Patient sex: F
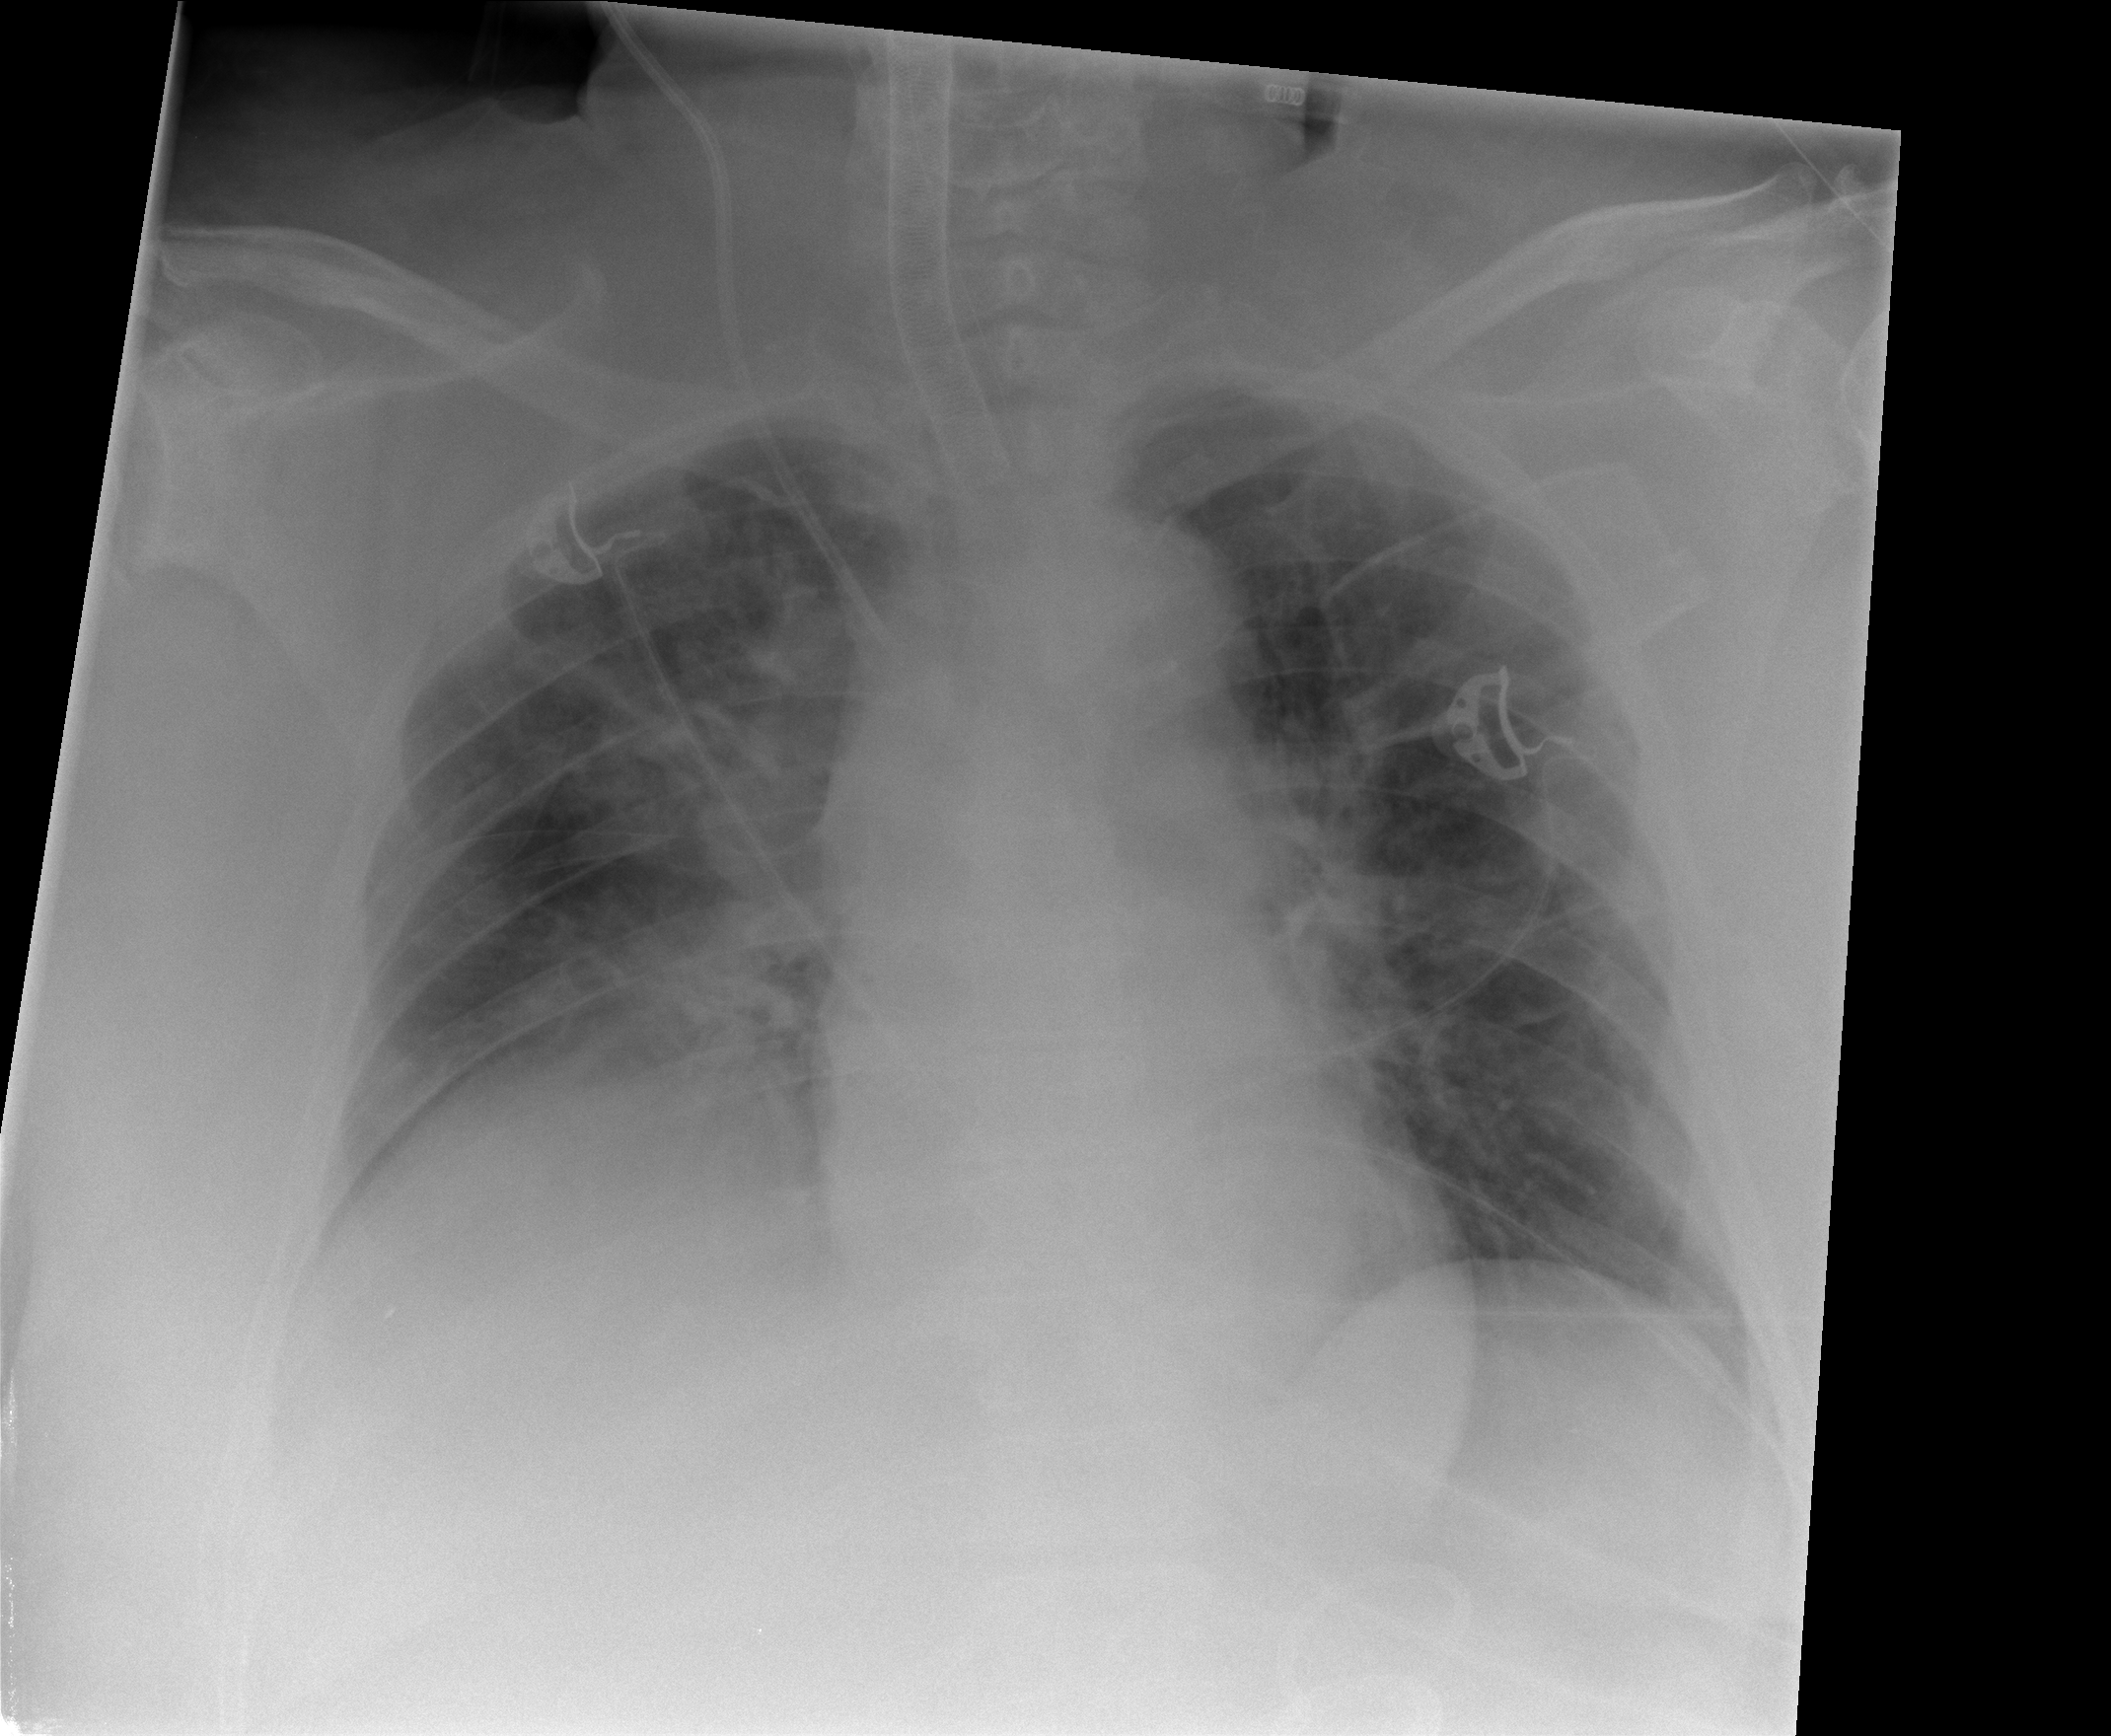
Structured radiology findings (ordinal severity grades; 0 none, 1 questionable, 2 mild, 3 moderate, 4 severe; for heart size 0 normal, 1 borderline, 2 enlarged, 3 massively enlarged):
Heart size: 0
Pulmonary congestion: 2
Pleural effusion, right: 2
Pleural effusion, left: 1
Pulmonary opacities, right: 2
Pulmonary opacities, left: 1
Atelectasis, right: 2
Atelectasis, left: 0